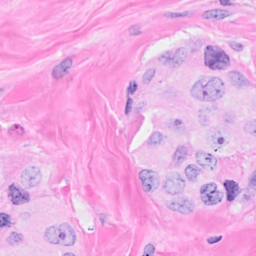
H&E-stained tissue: Breast